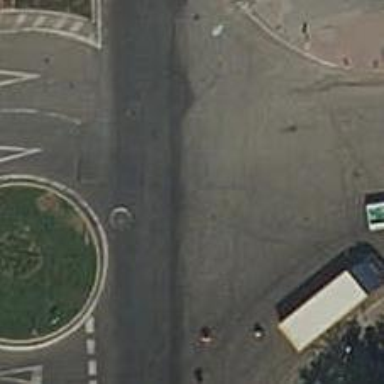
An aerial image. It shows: Tertiary road with asphalt surface and circular junction. It features shared lane for cyclists.